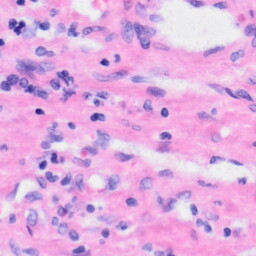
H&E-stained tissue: Liver